Interaction volume radius: 5 \u00c5
Interaction volume height: 10 \u00c5
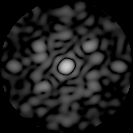
Disorder parameter: 0.6455